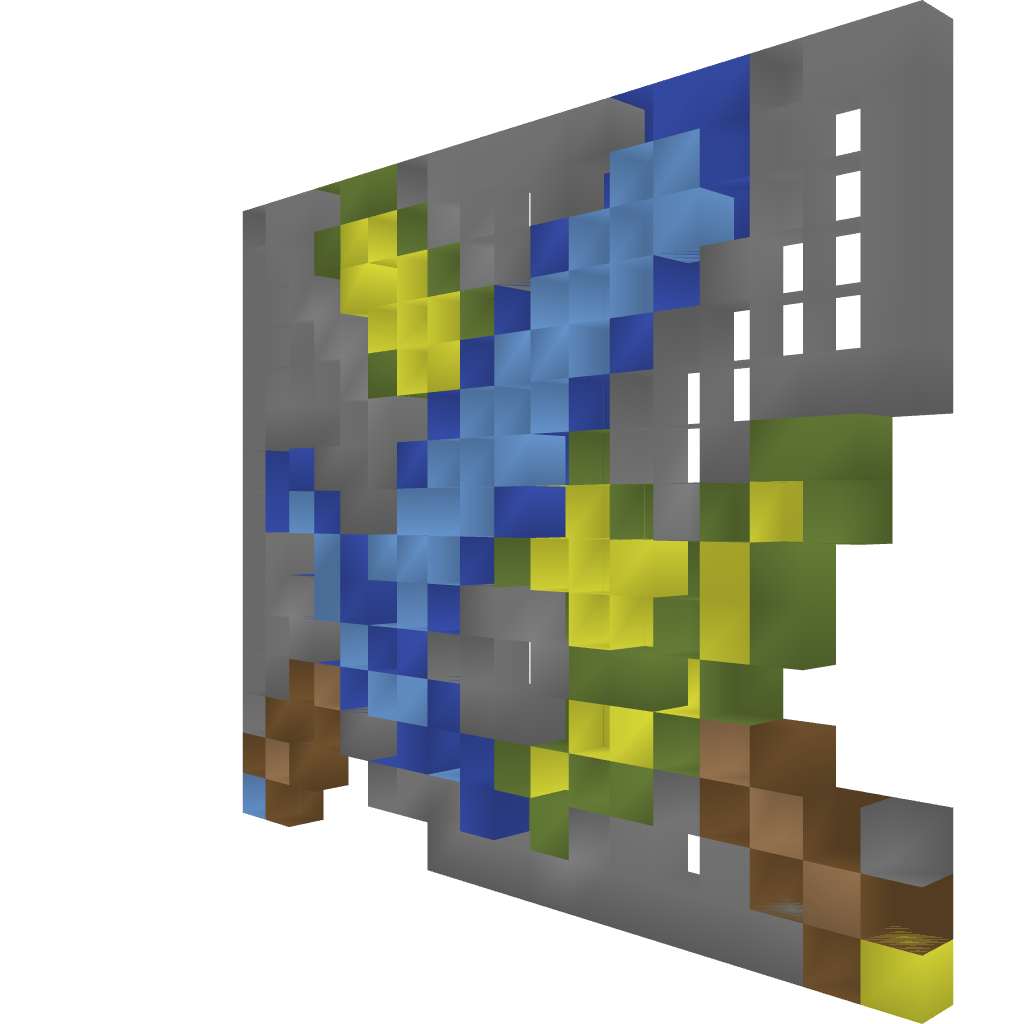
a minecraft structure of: Sword pixel good quality